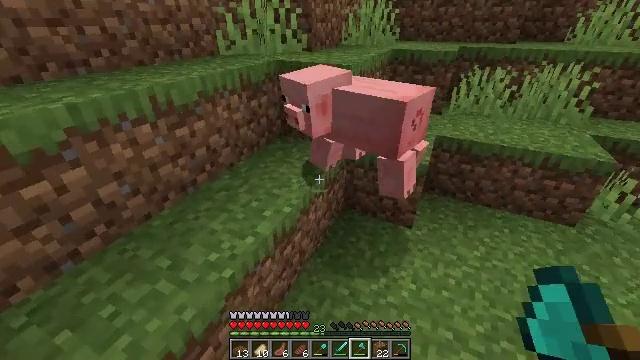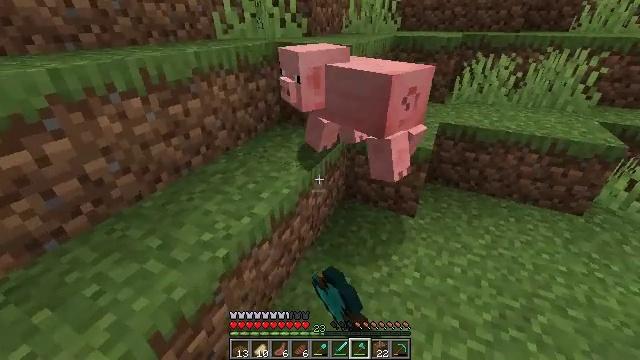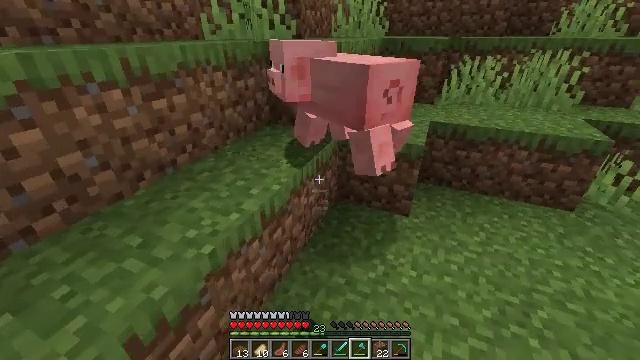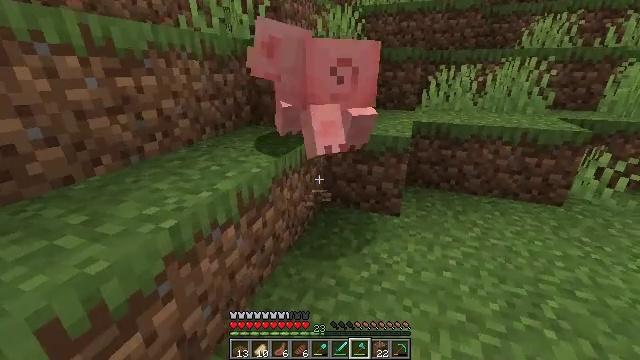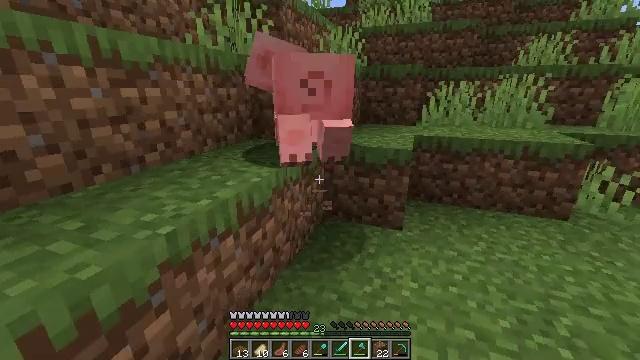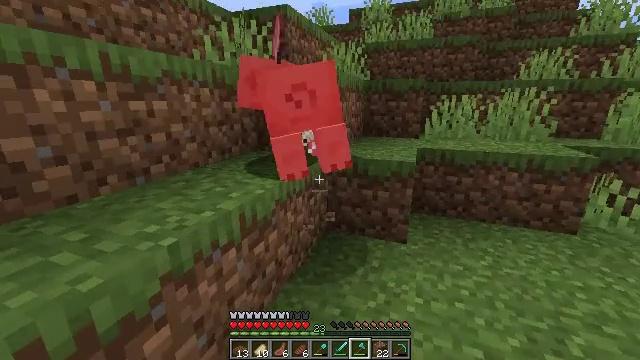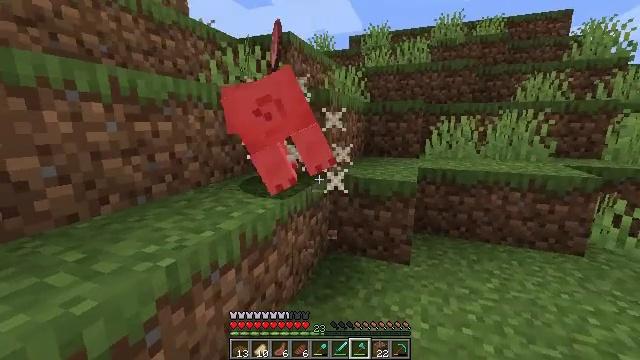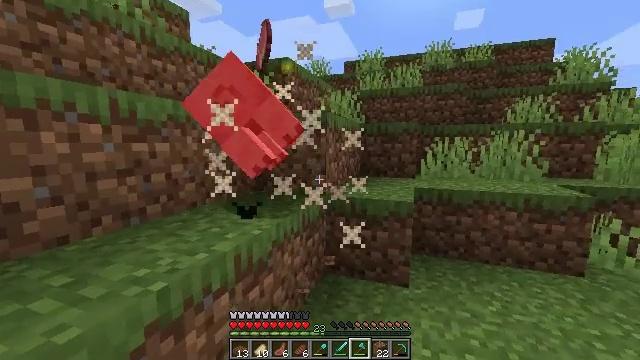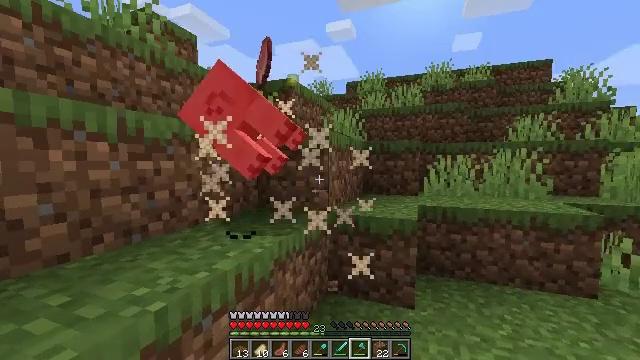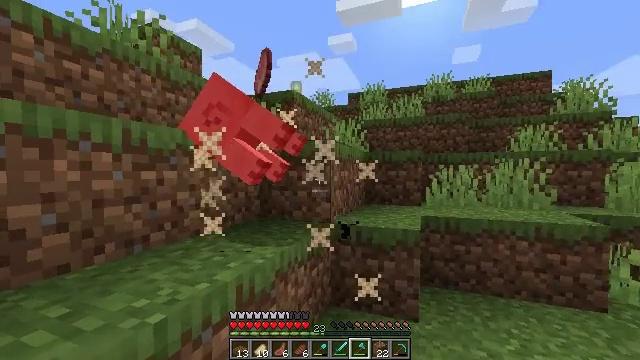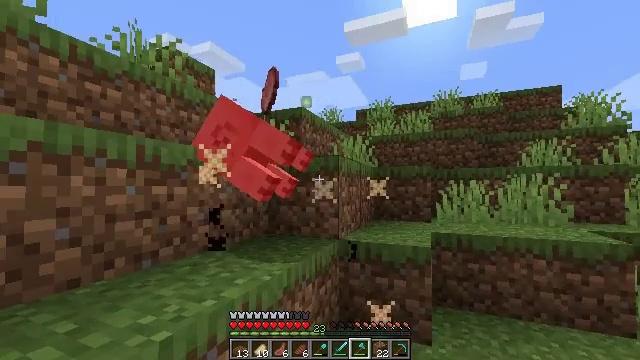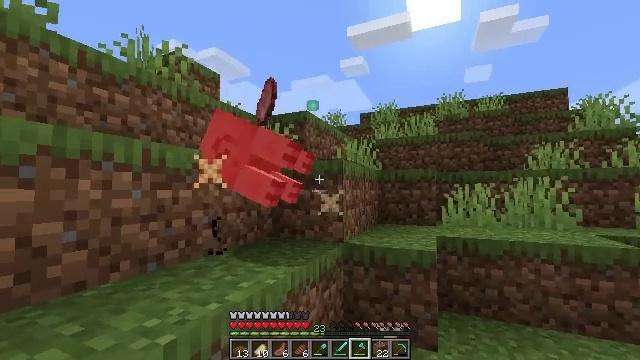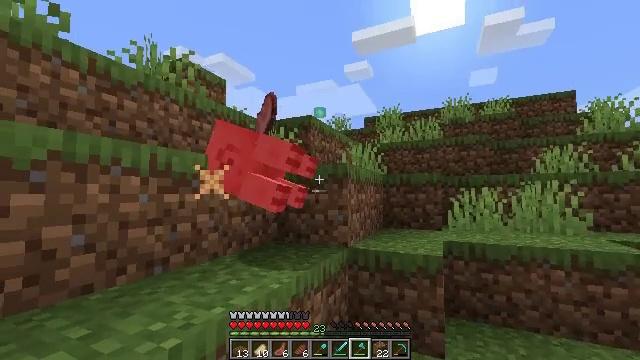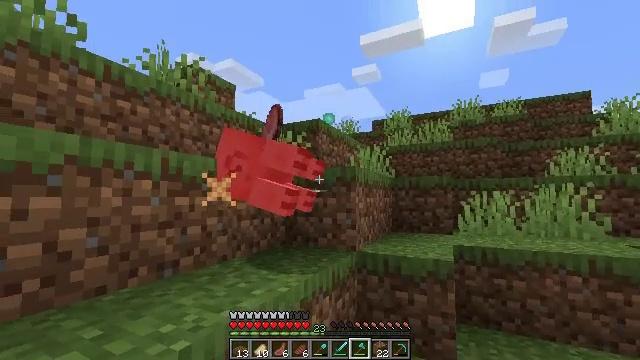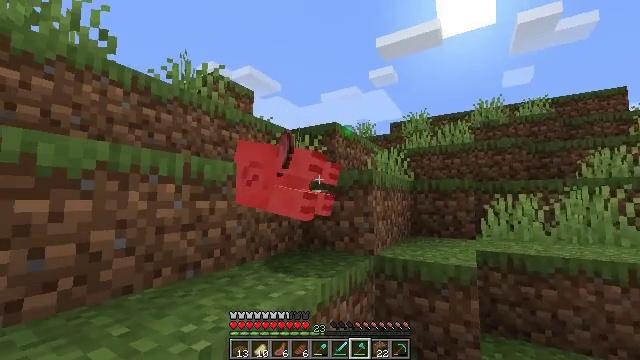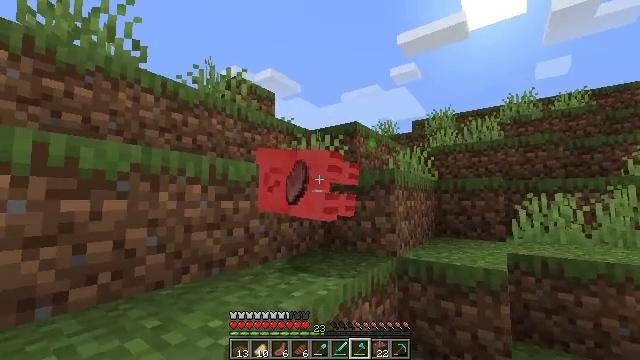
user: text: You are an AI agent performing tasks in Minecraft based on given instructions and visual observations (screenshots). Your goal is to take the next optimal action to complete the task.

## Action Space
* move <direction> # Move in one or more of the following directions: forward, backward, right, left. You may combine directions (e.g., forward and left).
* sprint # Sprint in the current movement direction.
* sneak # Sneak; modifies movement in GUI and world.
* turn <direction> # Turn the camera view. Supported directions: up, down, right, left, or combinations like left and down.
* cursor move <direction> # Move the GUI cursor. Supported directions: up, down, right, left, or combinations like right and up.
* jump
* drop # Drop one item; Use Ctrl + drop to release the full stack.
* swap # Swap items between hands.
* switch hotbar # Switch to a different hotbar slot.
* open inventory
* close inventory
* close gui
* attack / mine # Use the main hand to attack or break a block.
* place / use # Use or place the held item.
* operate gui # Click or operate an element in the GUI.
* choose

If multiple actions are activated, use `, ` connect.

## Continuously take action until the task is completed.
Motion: motion action
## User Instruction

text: Hunt a pig.
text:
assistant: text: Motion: attack / mine
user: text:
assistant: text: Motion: turn right and up, attack / mine
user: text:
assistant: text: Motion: turn right and up, attack / mine
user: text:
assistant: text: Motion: turn up
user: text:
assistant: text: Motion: turn up
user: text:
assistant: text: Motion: turn up
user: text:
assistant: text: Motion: turn up
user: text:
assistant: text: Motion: turn up
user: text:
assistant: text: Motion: turn up
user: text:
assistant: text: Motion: turn left and up
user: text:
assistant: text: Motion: no_op
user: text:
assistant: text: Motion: turn left
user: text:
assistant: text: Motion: turn left
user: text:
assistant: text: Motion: turn left
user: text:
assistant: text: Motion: turn left
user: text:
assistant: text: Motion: no_op
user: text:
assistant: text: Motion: move forward
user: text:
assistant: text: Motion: move forward
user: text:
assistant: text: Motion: move forward, jump
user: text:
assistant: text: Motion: move forward, jump
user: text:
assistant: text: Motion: move forward, turn left and down, jump
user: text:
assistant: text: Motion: move forward, turn left and down, jump
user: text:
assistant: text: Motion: move forward, turn left and down, jump
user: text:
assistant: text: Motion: move forward, turn left and down, jump
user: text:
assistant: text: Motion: move forward, turn left and down, jump
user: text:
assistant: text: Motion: move forward, turn left and down
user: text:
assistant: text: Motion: move forward, turn left and down
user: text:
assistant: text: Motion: move forward, turn left and down
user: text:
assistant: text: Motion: move forward, turn left and down
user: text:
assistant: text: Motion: move forward, turn left and down